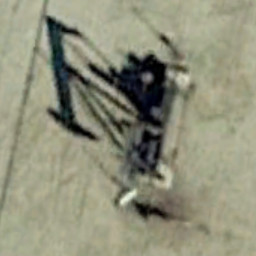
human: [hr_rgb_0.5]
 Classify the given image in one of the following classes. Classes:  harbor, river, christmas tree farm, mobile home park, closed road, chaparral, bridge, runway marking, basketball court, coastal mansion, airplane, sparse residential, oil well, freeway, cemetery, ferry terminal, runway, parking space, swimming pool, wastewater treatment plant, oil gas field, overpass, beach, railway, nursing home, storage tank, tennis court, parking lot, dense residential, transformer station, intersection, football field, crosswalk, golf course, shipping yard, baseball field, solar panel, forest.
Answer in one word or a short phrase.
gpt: oil well